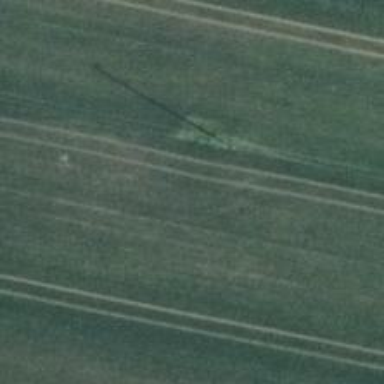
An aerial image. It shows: Power pole.